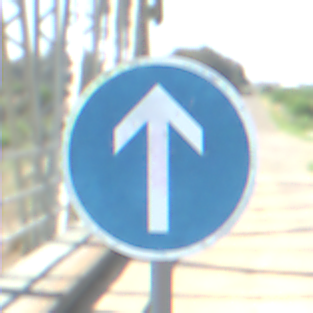
Verkehrszeichen: VorgeschriebeneFahrtrichtungGeradeaus
Umgebung: Outdoor, Special
Tageszeit: MorningAfternoon
Wetter: Clear
Licht: Natural
Jahreszeit: NotSpecified
Kontrast: HighContrast